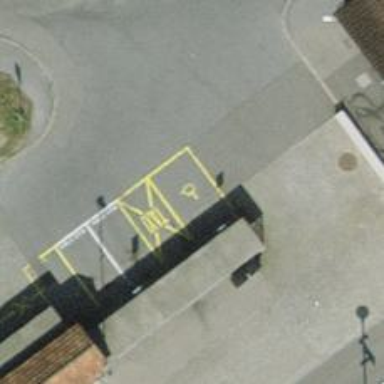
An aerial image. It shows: Disabled parking space.